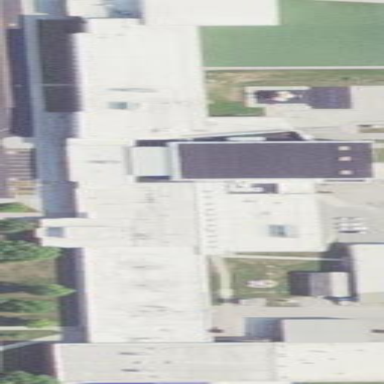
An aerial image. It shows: School building.